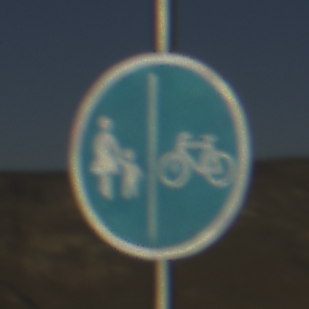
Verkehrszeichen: GetrennterRadUndGehwegRadwegRechts
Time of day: SunriseSunset
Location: Outdoor (Nature)
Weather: Clear
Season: NotSpecified
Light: Natural